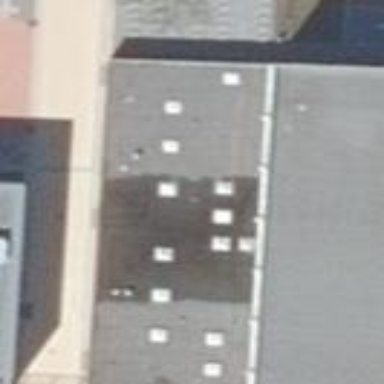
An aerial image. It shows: View of roof of building.